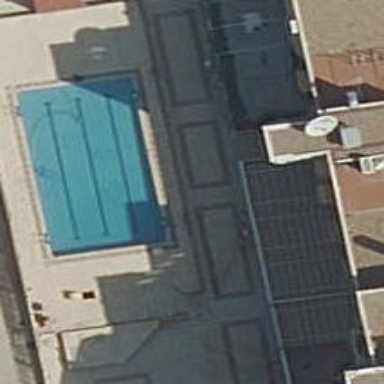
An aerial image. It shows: Swimming pool located in leisure land.